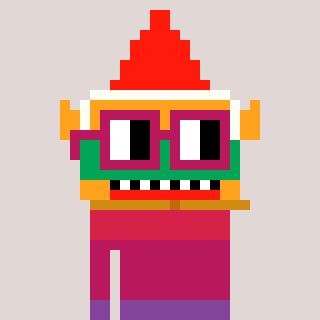
a pixel art character with square dark red glasses, a gnome-shaped head and a teal-colored body on a warm background